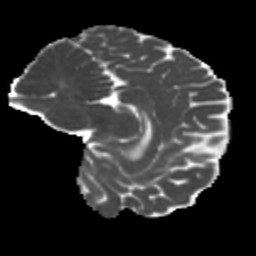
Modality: MD
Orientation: sagittal
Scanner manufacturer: siemens
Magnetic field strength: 3 T
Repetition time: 4 s
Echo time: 0.0594 s